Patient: sex M, age 49
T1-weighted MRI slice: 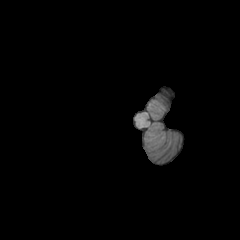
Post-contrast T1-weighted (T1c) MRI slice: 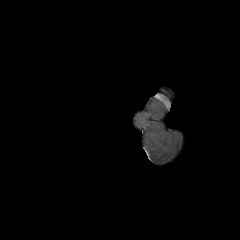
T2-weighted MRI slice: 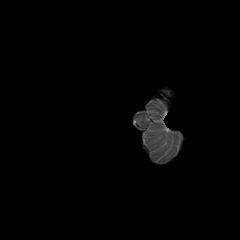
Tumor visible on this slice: no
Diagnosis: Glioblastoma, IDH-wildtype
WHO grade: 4